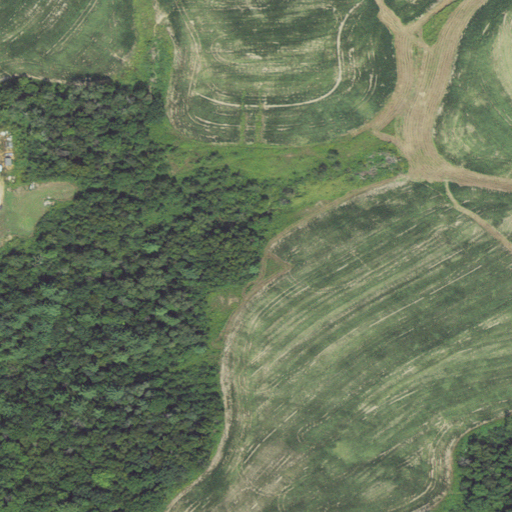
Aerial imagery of ridge(s) in Wisconsin named Pierce Ridge containing cultivated crops, deciduous forest, mixed forest, and pasture